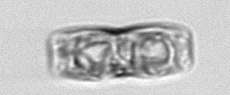
Label: pennate_morphotype1